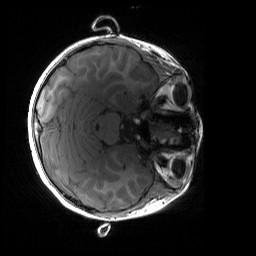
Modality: T1w
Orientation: axial
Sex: female
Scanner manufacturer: siemens
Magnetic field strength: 3 T
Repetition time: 1.9 s
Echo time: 0.00243 s